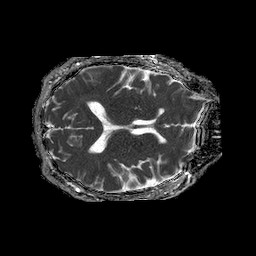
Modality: ADC
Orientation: axial
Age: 49
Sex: male
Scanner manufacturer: philips
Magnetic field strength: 1.5 T
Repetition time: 4.6 s
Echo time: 0.09059 s